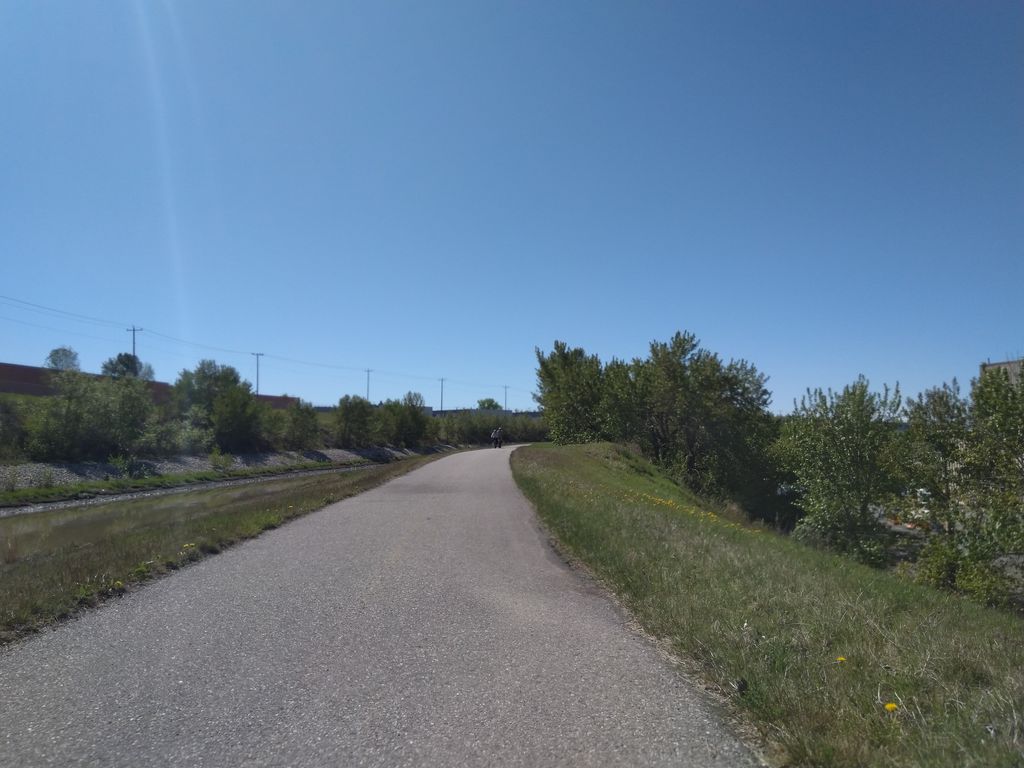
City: calgary